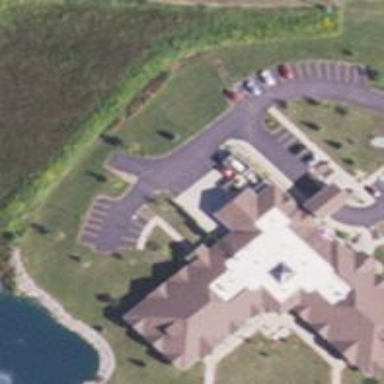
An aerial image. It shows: Hospital building.